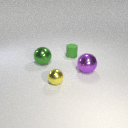
small yellow metal sphere in front of large green metal sphere